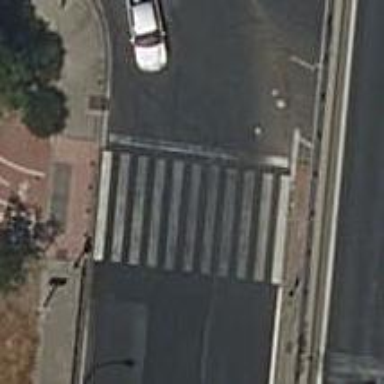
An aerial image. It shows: Traffic signals at road crossing.